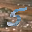
Label: 5